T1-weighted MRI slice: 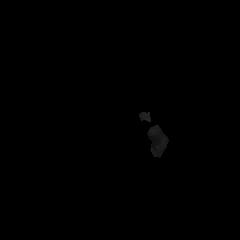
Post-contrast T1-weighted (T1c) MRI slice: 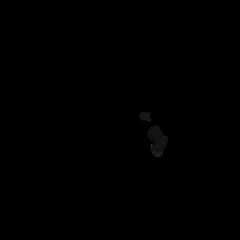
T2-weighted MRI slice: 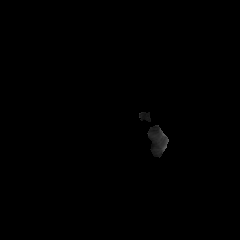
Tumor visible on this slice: no